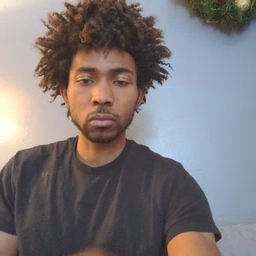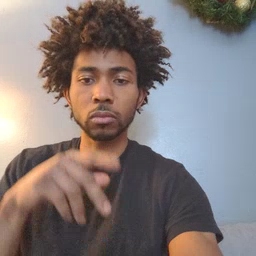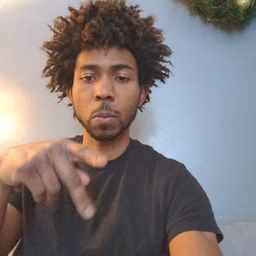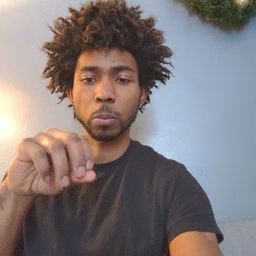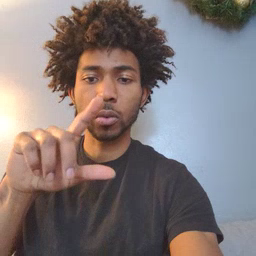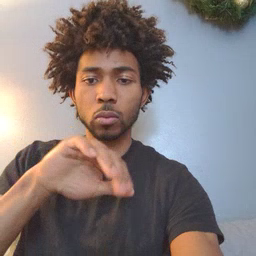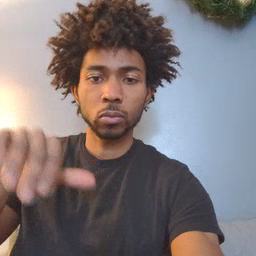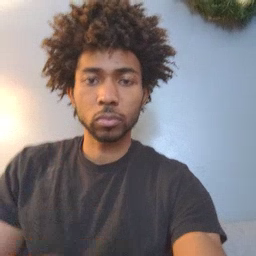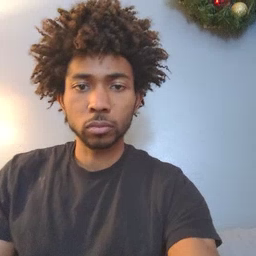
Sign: pool